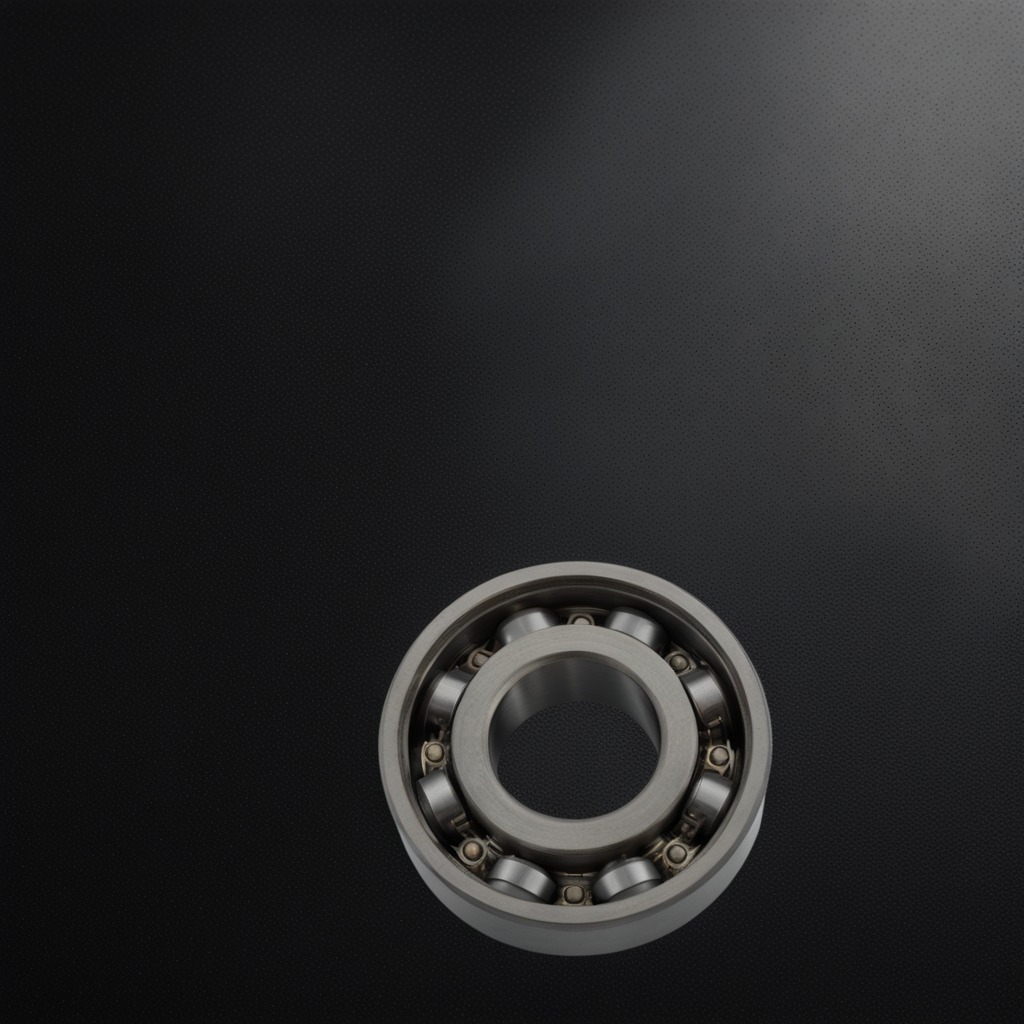
A metal ball bearing lies on a clean granite tabletop covered with a black rubber mat inside a workshop at night dim ambient light soft shadows worn but beneath the mat